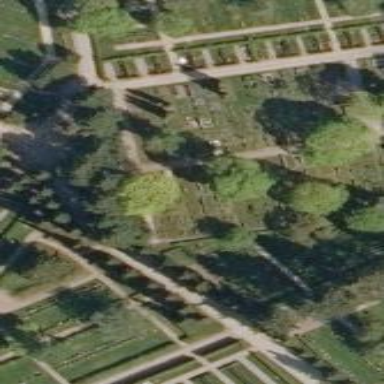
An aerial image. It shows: Sector within cemetery.